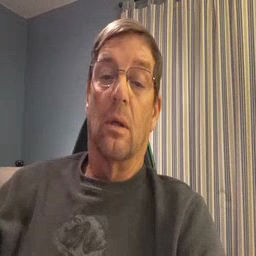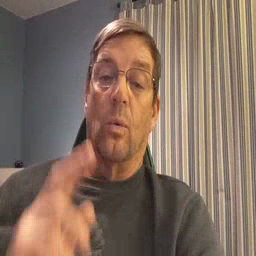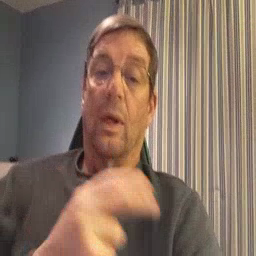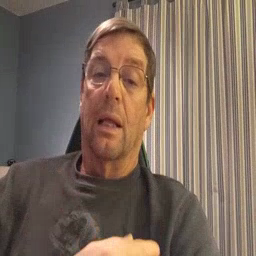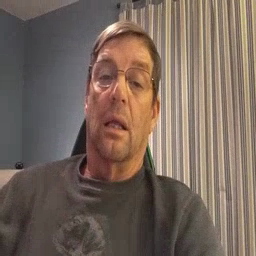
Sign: weus